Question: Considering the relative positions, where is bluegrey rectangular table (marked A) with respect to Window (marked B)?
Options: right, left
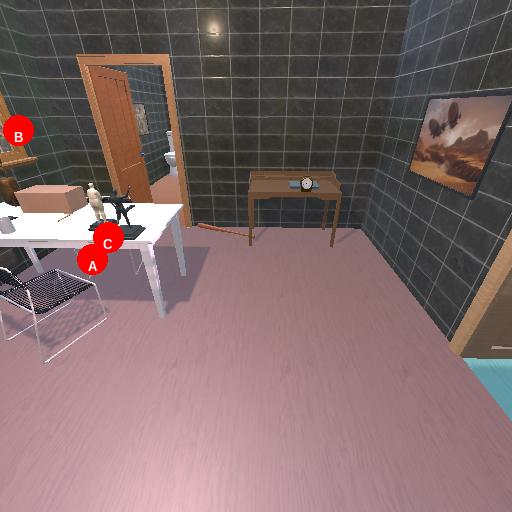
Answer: right